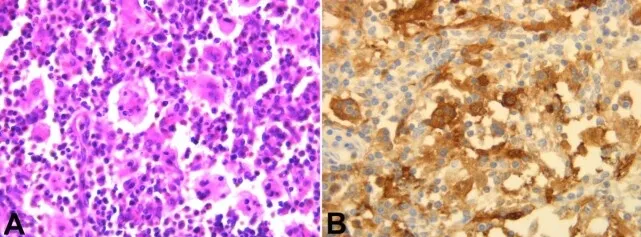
Photomicrograph of the biopsy A - Emperipolesis images (H&E, 400X); B - Intense and diffuse staining of macrophages by S100, (400X).
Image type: pathology (h&e)